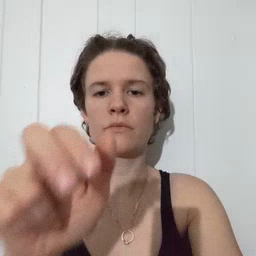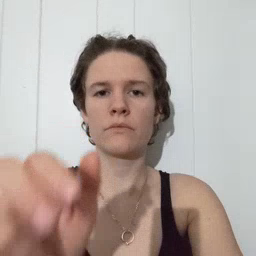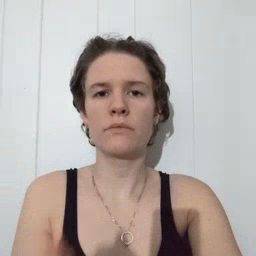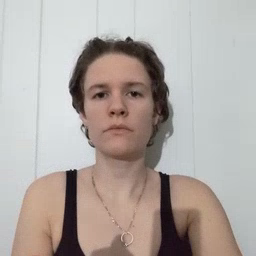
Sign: ride